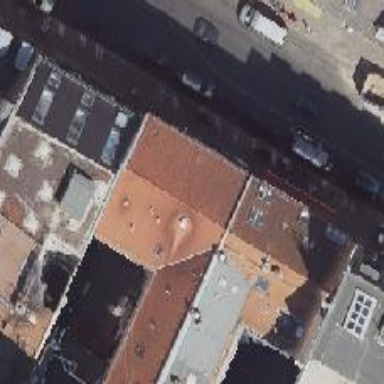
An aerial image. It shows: Restaurant with brewery on the premises.